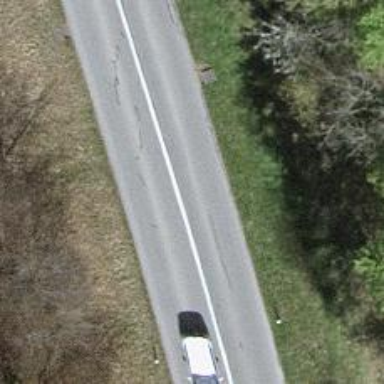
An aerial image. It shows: Secondary road with asphalt surface.